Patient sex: M
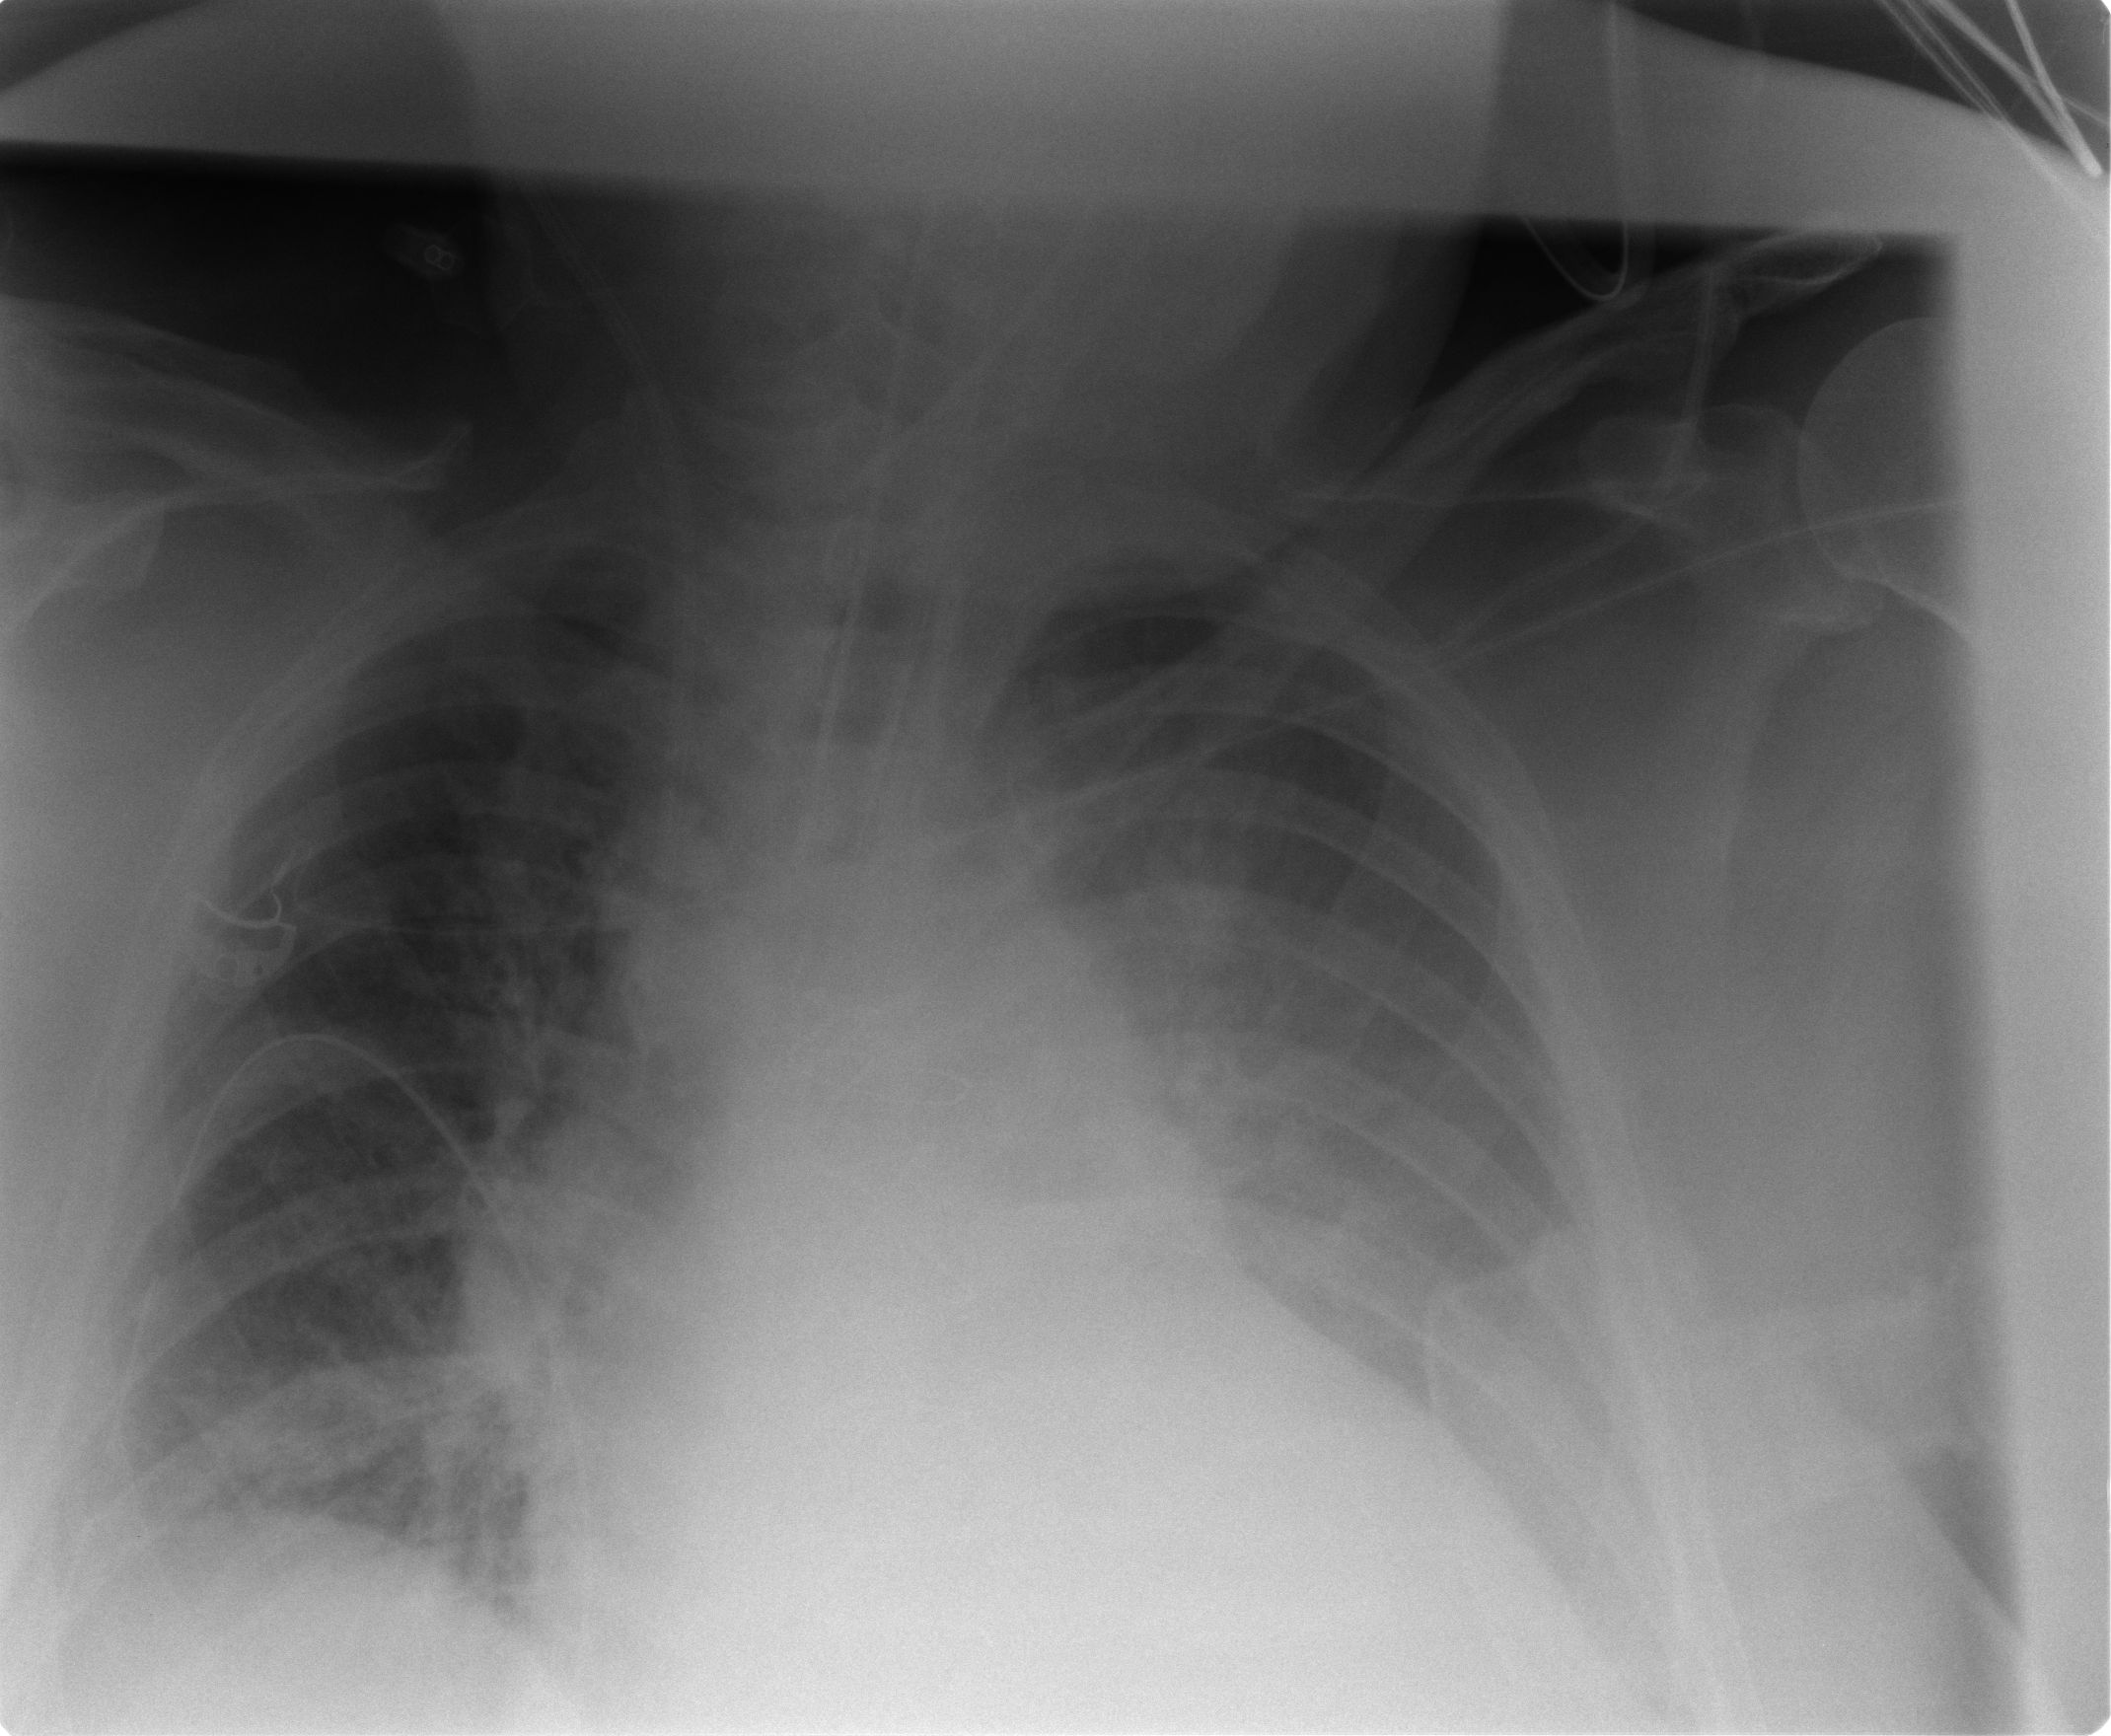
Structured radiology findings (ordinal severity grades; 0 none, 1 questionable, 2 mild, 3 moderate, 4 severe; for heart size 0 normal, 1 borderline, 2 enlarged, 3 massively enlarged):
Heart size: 2
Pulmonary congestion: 3
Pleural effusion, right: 2
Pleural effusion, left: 3
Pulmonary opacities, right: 0
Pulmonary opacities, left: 0
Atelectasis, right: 2
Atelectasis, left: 2